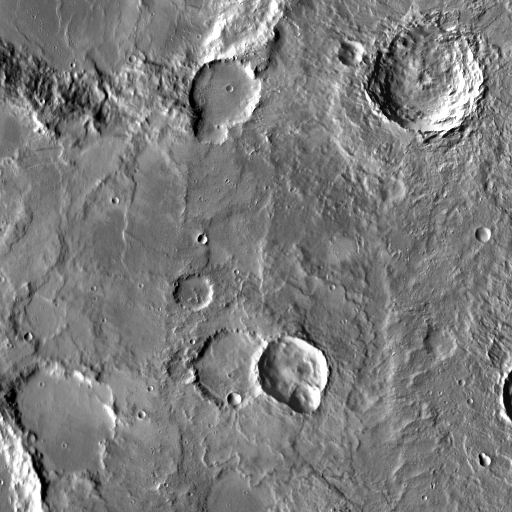
Crater classes present: Background, Other, Buried, Secondary